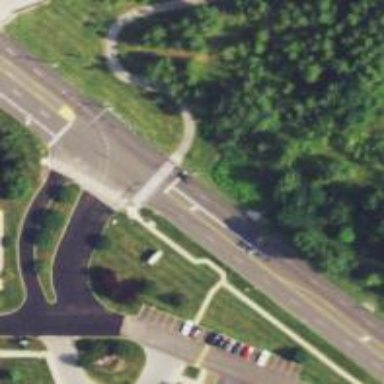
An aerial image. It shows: Marked crossing on cycleway road.